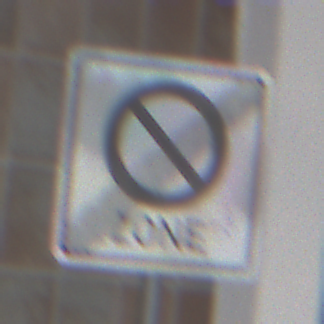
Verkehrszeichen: EndeEingeschraenktesHalteverbotZone
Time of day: MorningAfternoon
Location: Roofed (Urban)
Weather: PartlyCloudy
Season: NotSpecified
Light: Natural